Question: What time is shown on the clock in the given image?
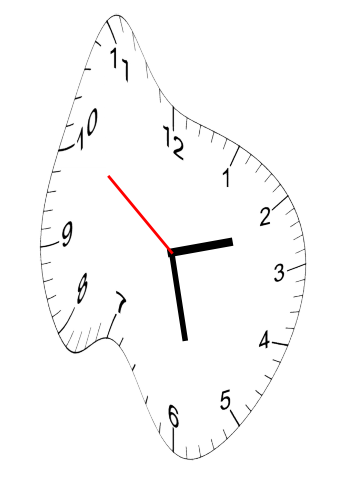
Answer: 02:27:51